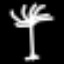
Label: palm tree